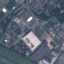
Land use / land cover: Industrial